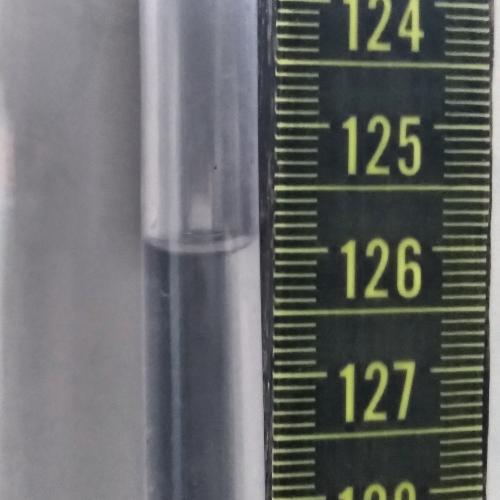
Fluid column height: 126.0 cm